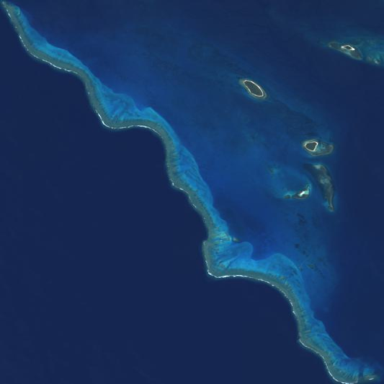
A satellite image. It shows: Beautiful reef in its natural habitat.